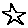
Label: star